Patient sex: M
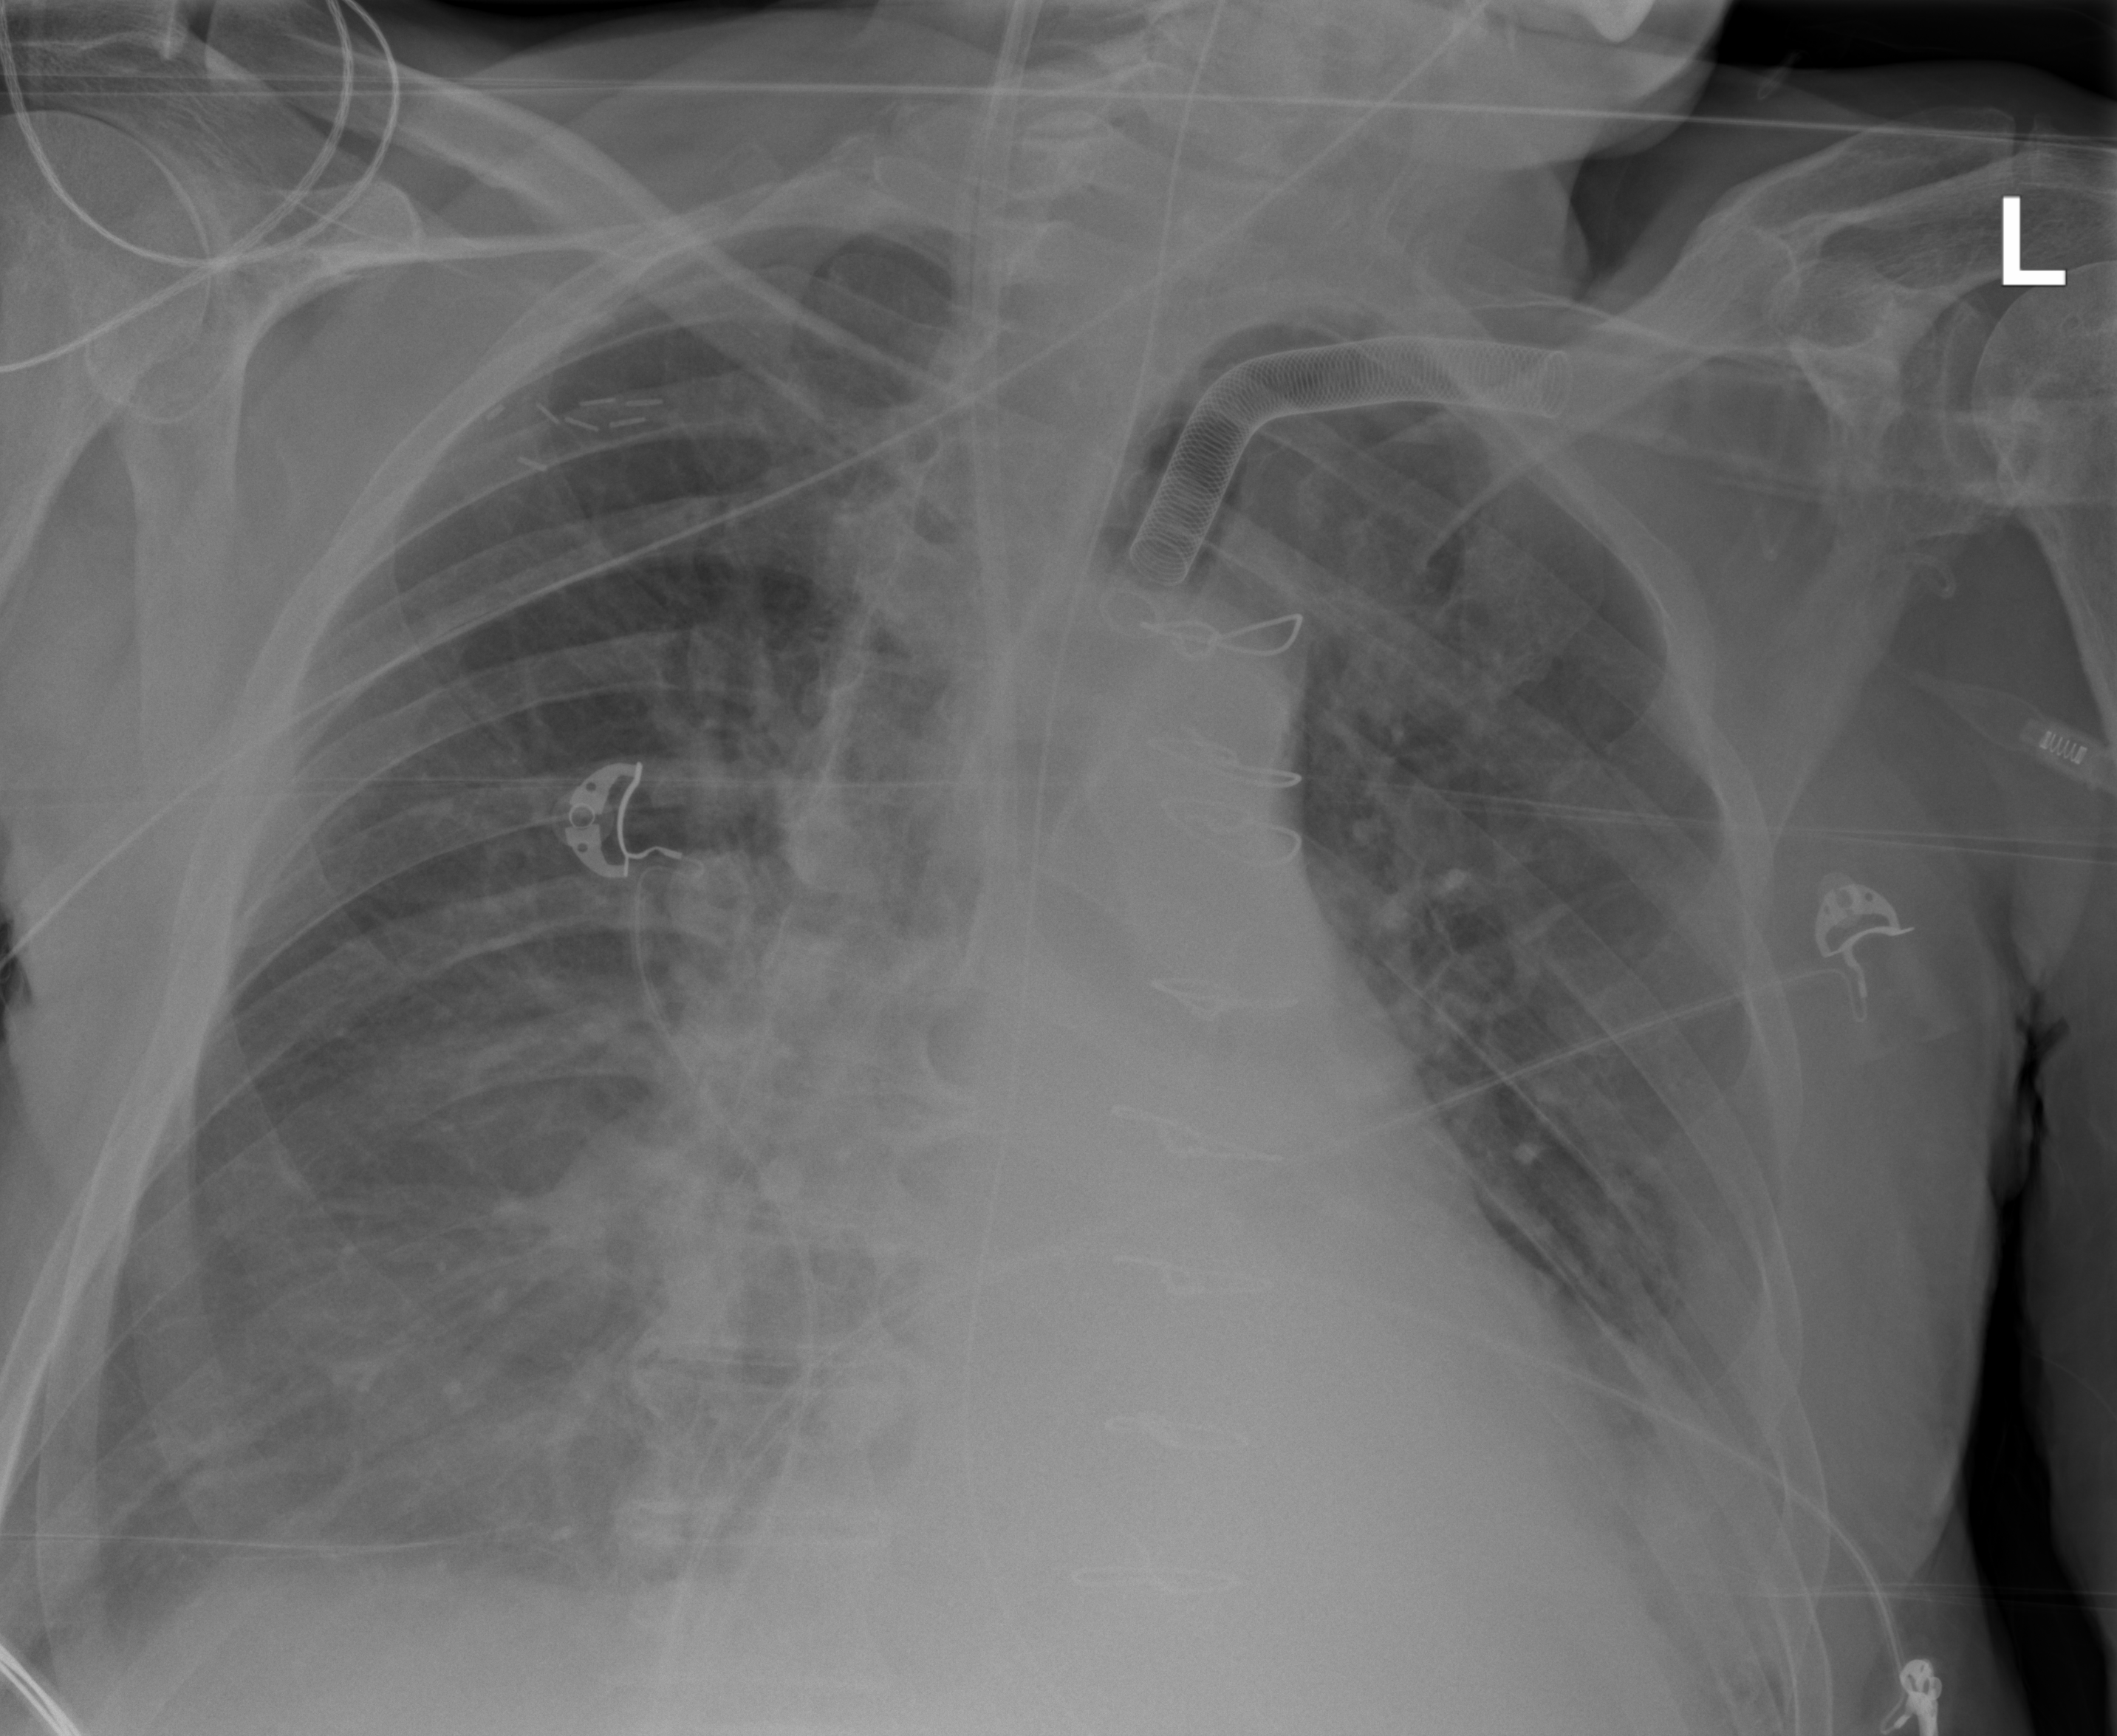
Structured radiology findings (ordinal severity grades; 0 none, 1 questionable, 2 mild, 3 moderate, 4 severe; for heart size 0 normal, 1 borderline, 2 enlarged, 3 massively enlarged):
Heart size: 0
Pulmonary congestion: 0
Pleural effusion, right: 2
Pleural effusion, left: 2
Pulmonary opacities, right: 0
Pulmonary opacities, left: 0
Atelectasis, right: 2
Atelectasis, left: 2